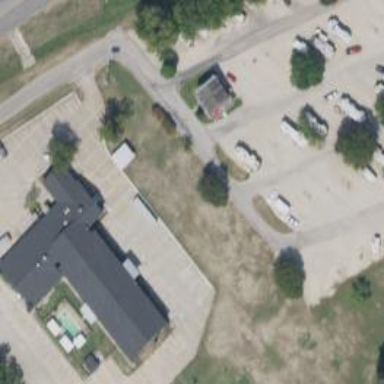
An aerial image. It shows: Motel building.